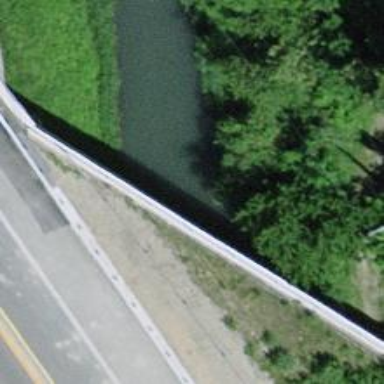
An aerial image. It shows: Tunnel through canal.